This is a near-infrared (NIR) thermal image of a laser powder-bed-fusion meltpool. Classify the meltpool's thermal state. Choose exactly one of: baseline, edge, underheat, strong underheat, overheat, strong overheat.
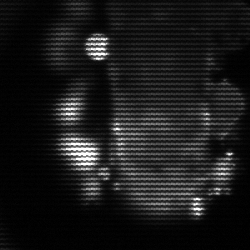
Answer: strong underheat